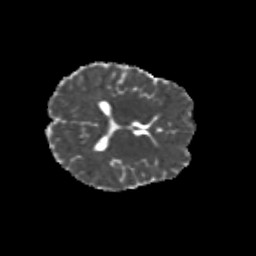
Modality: MD
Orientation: axial
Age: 10
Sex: male
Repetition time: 9.512 s
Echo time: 0.089 s